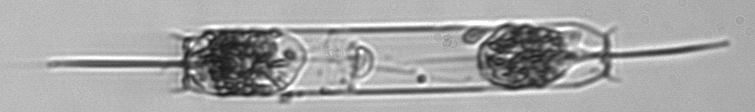
Label: Ditylum_brightwellii